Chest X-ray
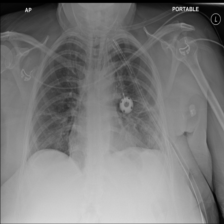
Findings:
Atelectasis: positive
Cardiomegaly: negative
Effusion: negative
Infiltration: negative
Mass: negative
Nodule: negative
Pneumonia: negative
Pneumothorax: negative
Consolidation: negative
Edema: negative
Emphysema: negative
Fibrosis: negative
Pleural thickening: negative
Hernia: negative